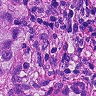
Metastatic tissue present: yes